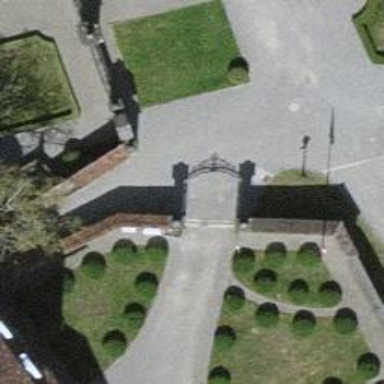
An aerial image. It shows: Gate.